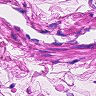
Metastatic tissue present: no